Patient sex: M
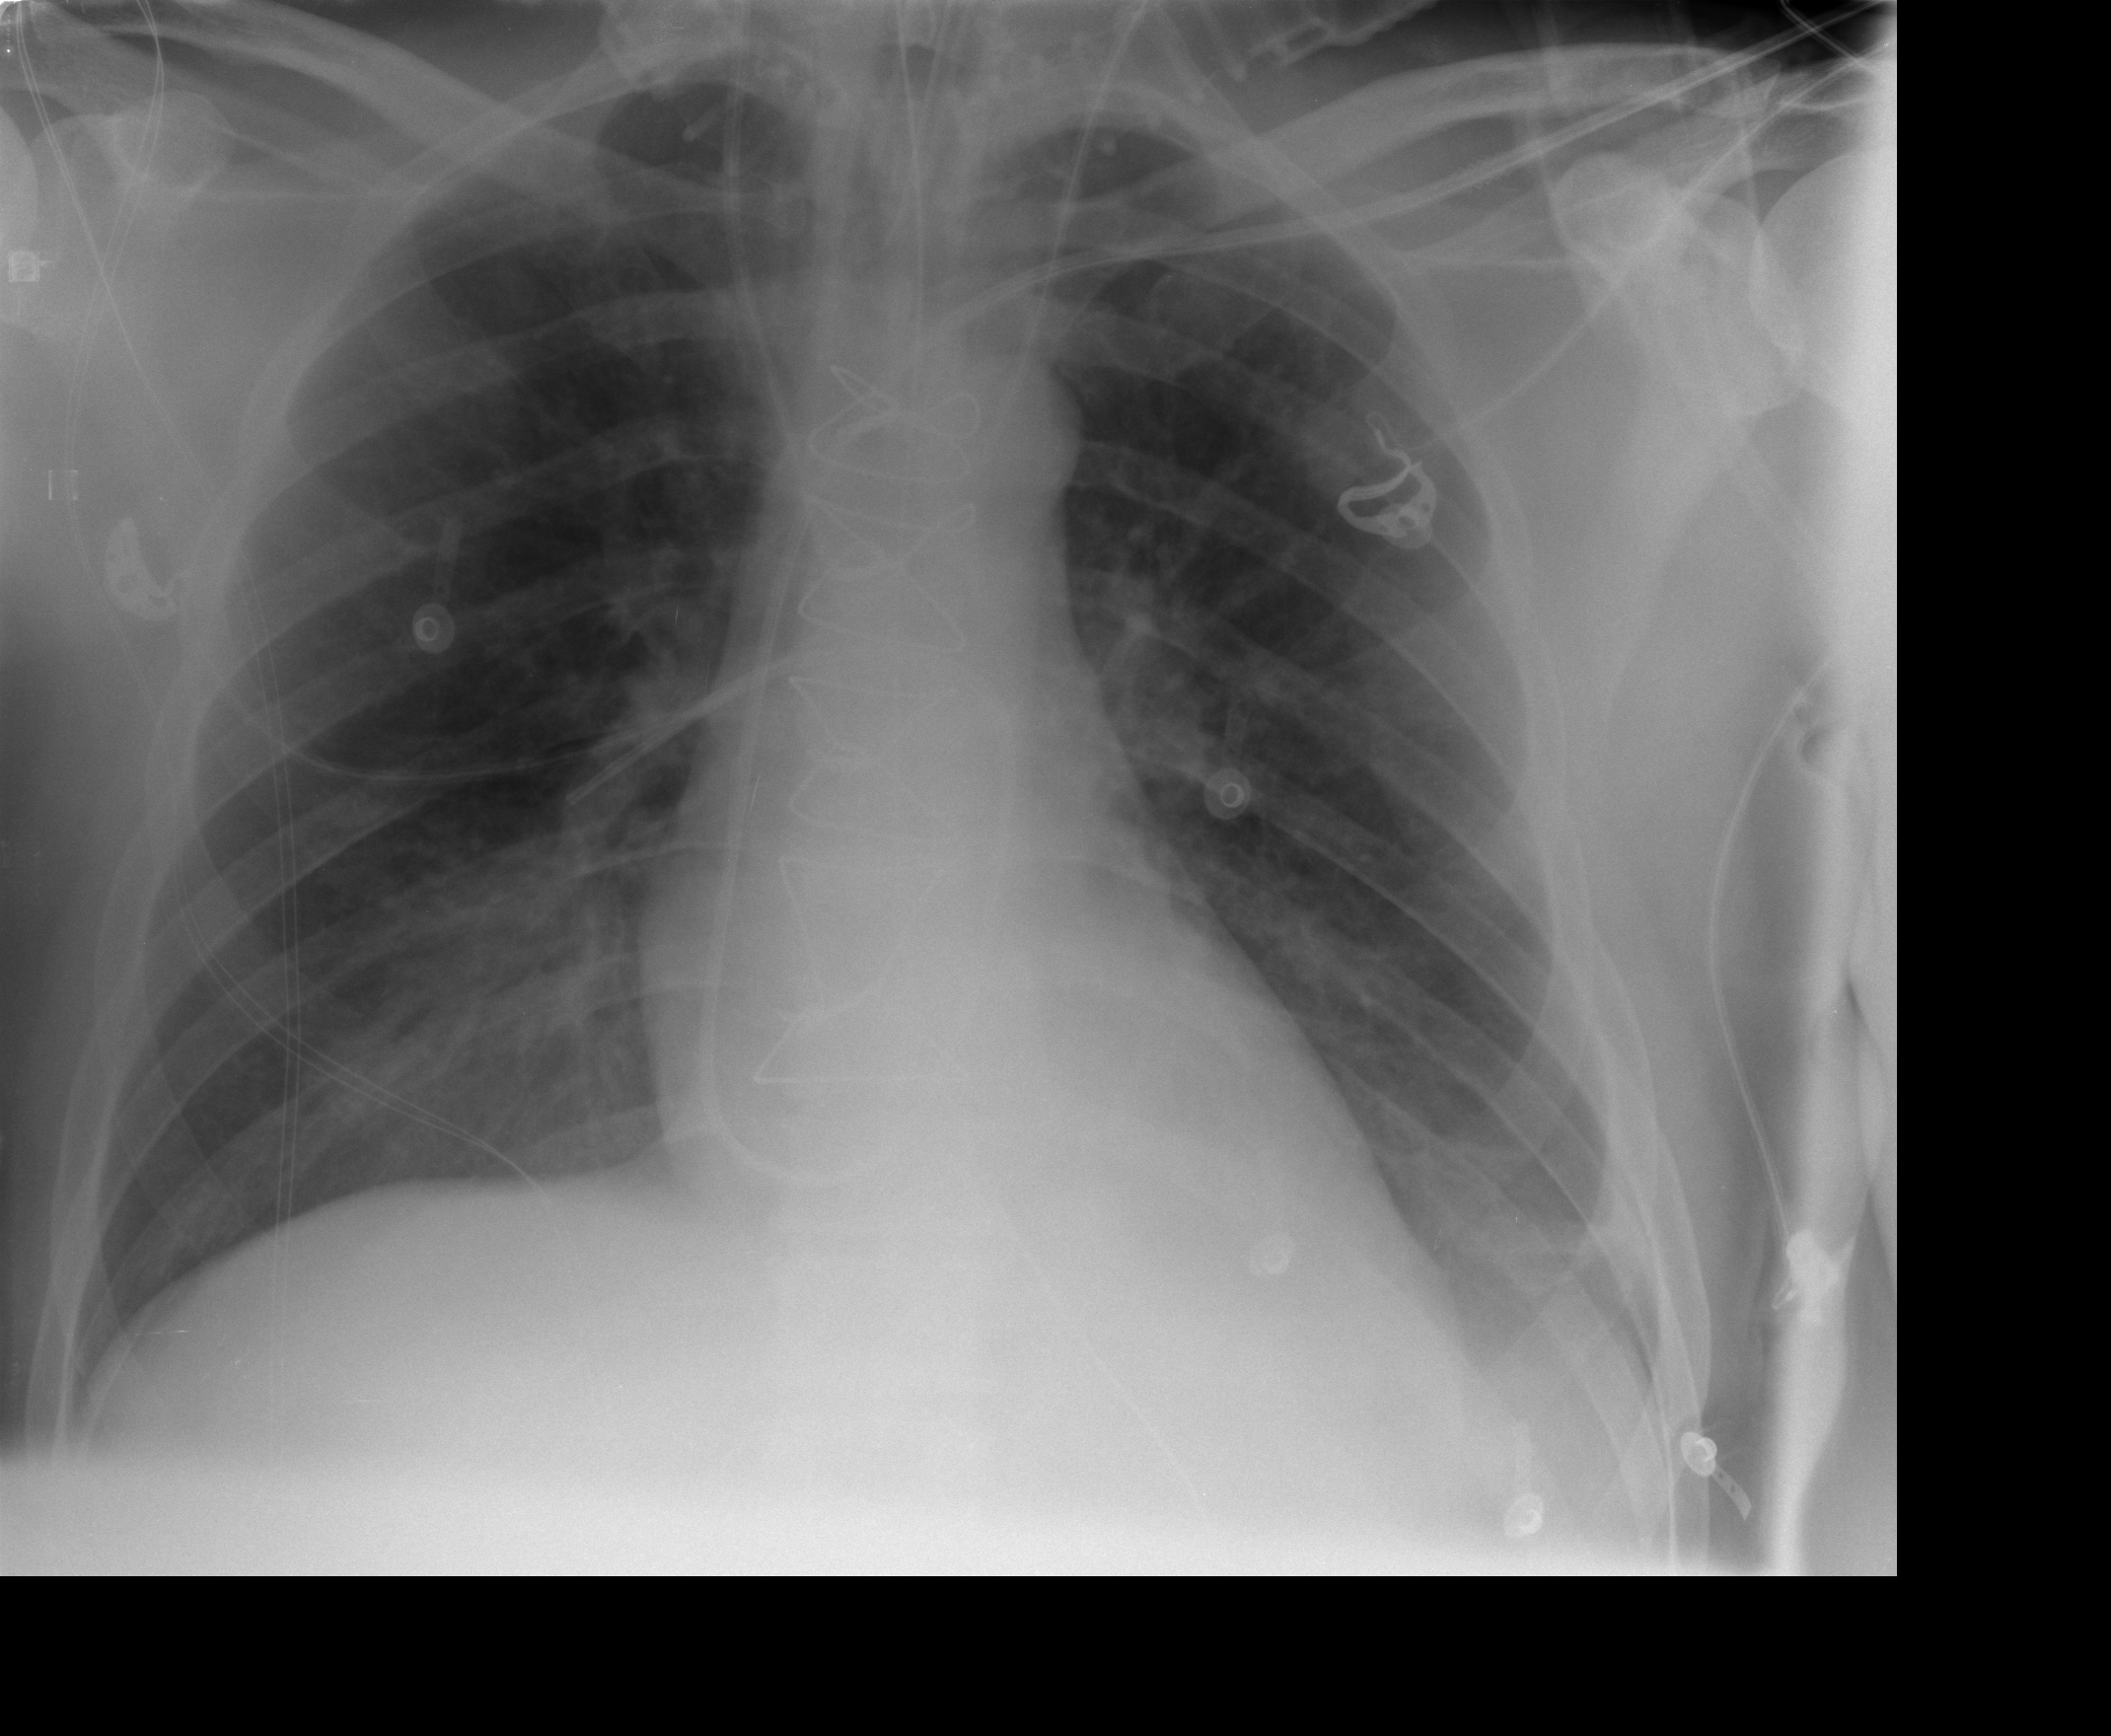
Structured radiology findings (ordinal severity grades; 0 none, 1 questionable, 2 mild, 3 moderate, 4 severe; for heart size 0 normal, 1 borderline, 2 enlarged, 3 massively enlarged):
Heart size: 0
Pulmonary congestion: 0
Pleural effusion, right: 0
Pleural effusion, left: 2
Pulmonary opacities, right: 0
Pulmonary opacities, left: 0
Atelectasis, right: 1
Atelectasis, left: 1